Question: In my _form.php I am trying to change the default form title.
Actually what I want to change the text in Bold - to
To achieve this I am trying this code, but I am getting the error like - Unable to locate message source for category 'City'.
example1
'''
<?php
$this->title = Yii::t('City','Custom City');
?>
'''
example 2- I am not getting any error, but the form title is also not changed.
'''
<?php
$this->title = 'Custom City';
?>
'''
I am putting below the whole code of '_form.php':
'''
<?php
use yii\helpers\Html;
use yii\widgets\ActiveForm;
/* @var $this yii\web\View */
/* @var $model app\models\City */
/* @var $form yii\widgets\ActiveForm */
$this->title = ('Custom City');
$this->params['breadcrumbs'][] = $this->title;
?>
<div class="row">
<div class="col-lg-3">
</div>
<div class="col-lg-5 col-lg-offset-1">
<div class="city-form">
<?php $form = ActiveForm::begin(); ?>
<?= $form->field($model, 'state_id')->DropDownList(ArrayHelper::map(State::find()->all(), 'id', 'state_name' ),
[ 'prompt' => 'Please Select' ])?>
<?= $form->field($model, 'city_name')->textInput() ?>
<div class="form-group">
<?= Html::submitButton($model->isNewRecord ? 'Create' : 'Update', ['class' => $model->isNewRecord ? 'btn btn-success' : 'btn btn-primary']) ?>
</div>
<?php ActiveForm::end(); ?>
</div>
'''

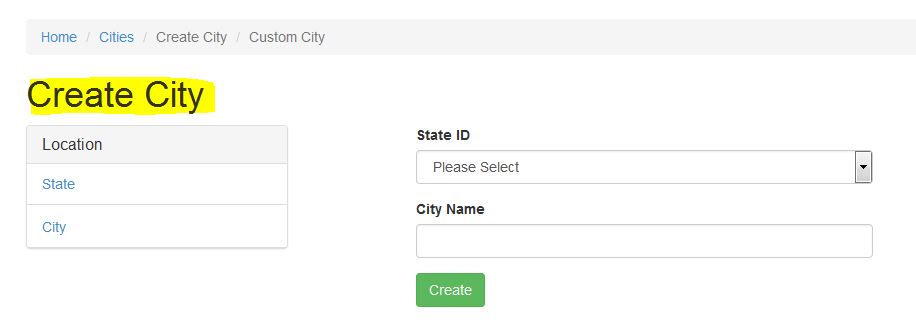
Answer: You can set or change the title of _form.php from create.php.
Which means you can find in your create.php
'''
$this->title = 'Create City';
'''
which can be changed to anything.